Chest X-ray. View position: PA
Patient age: 53
Patient sex: M
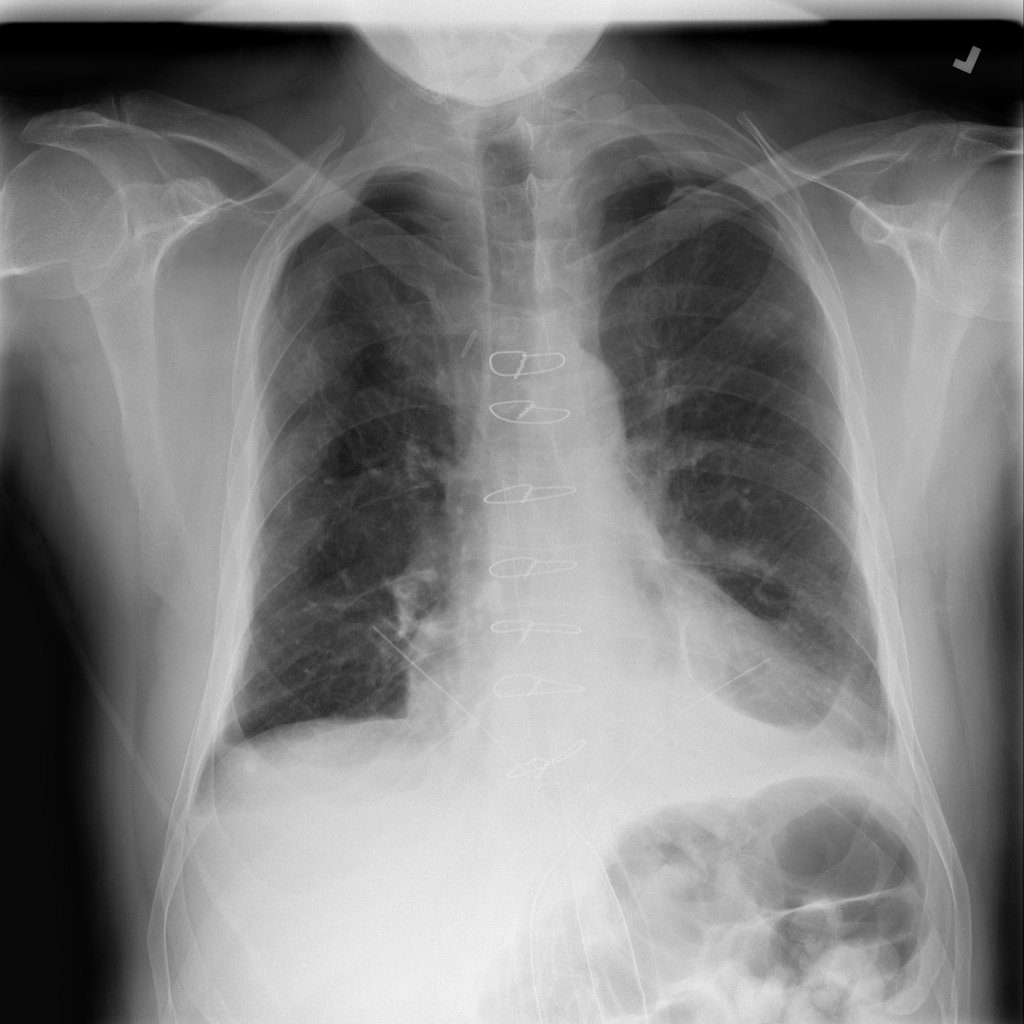
Finding: Pneumothorax